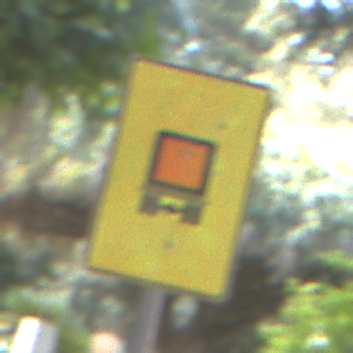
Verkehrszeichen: KennzeichnungspflichtigeFahrzeugeGefaehrlicheGueterOhnePfeilsymbol
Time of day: MorningAfternoon
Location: Outdoor (Suburban)
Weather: PartlyCloudy
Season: NotSpecified
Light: Natural